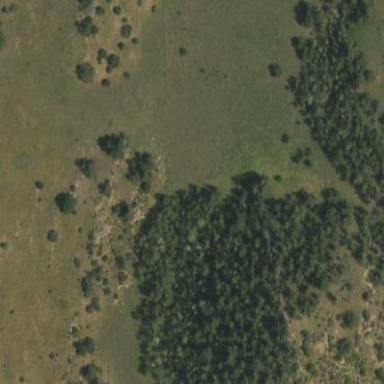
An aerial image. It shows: Dense woodland with mixed leaf types and cycles. The land is covered with trees.